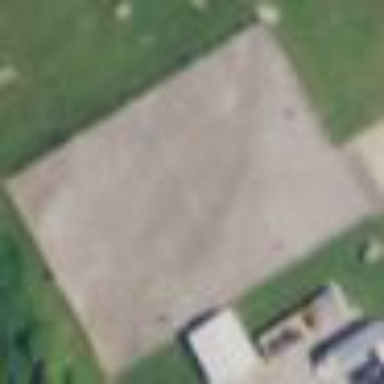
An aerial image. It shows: Basketball court on pitch.